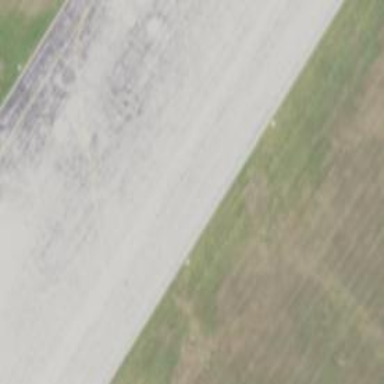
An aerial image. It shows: Image of taxiway at airport.